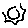
Label: sun